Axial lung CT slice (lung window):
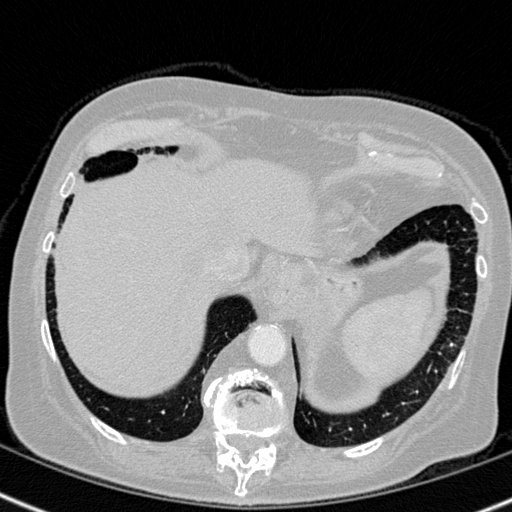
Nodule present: no